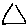
Label: triangle